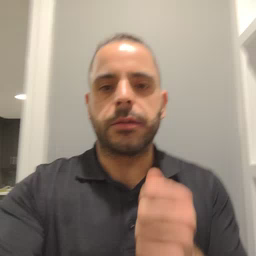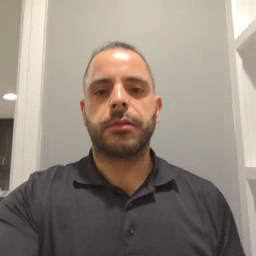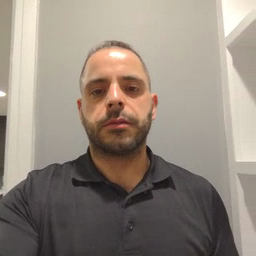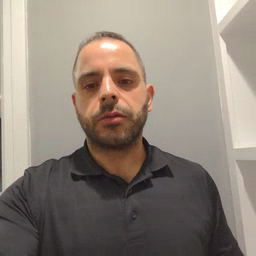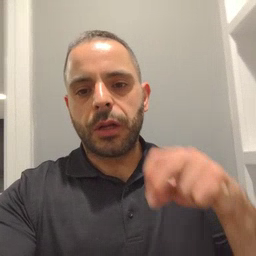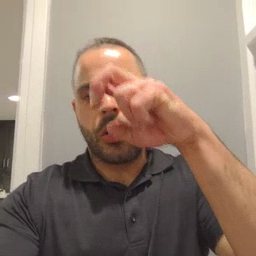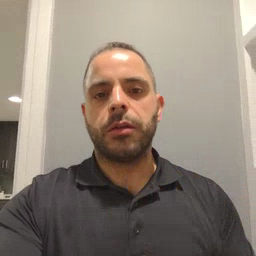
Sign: stairs